The trace is the raw vibration amplitude of a rotating bearing as a function of time. Determine the bearing's health state. Answer with exactly one of: normal, inner_race, outer_race, ball.
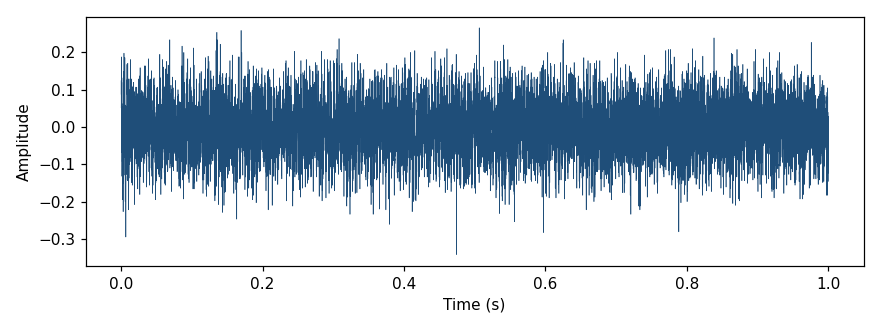
Answer: normal